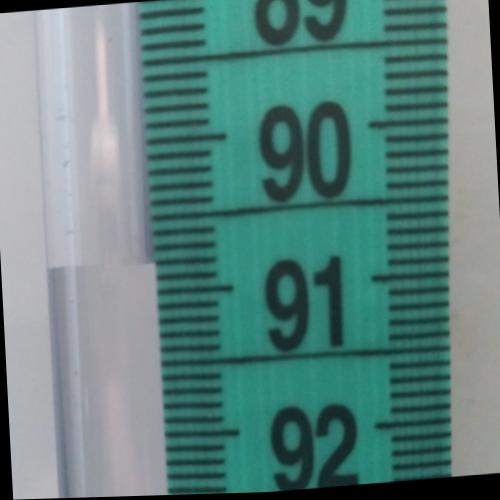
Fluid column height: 90.8 cm